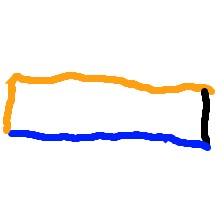
Shape: rectangle